Group 1:
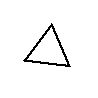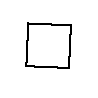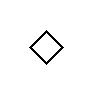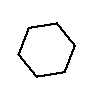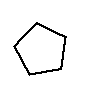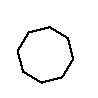
Group 2:
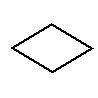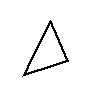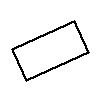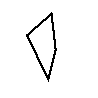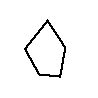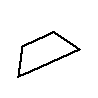
Rule separating the two groups: Regular polygon vs. not regular polygon.
Concepts: angle, same, same_feature
Author: Aaron David Fairbanks